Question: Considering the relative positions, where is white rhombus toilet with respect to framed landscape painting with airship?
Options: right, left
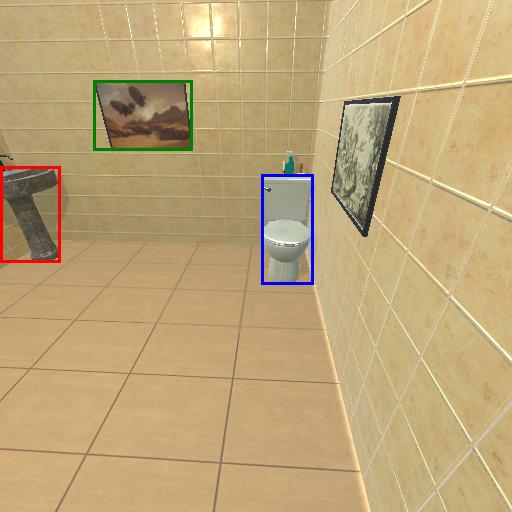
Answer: right